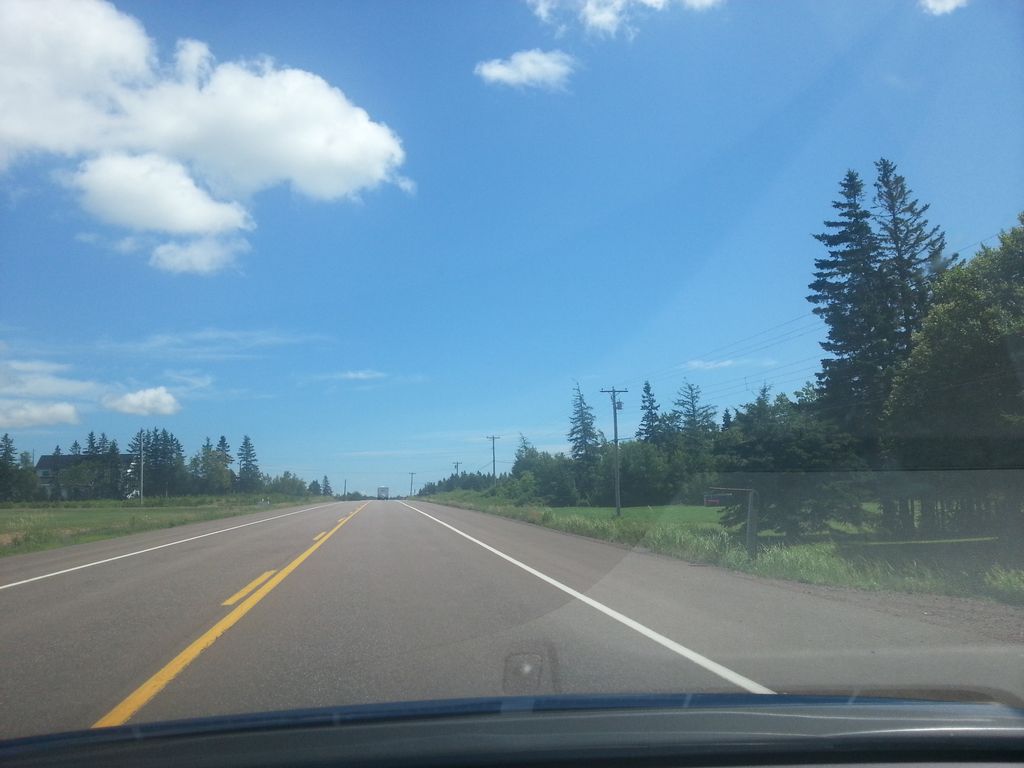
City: charlottetown